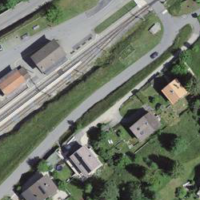
EUNIS habitat code: 54
Species observed at this site:
Symphyotrichum novae-angliae